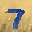
Label: 7